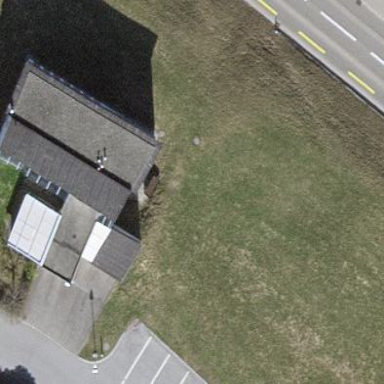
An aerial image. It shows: Detached building with flat roof.